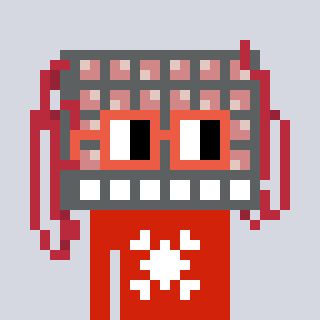
a pixel art character with square orange glasses, a turing-shaped head and a red-colored body on a cool background